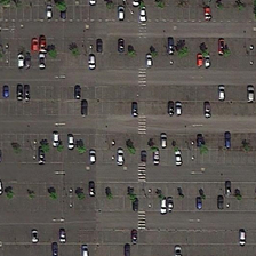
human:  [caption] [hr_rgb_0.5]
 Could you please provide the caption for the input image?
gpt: Some cars are scattered in a large parking lot.

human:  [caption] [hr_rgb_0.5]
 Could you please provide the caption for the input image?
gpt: Cars are scattered in a big parking lot.

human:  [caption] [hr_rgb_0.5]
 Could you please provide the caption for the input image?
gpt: The explosion kraja lives in a big parking lot

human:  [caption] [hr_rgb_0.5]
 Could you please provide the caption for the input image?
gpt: Some cars are scattered sparsely in a large parking lot.

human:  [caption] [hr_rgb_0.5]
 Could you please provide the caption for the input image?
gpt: Some cars are spread sparingly in a large parking lot.